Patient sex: M
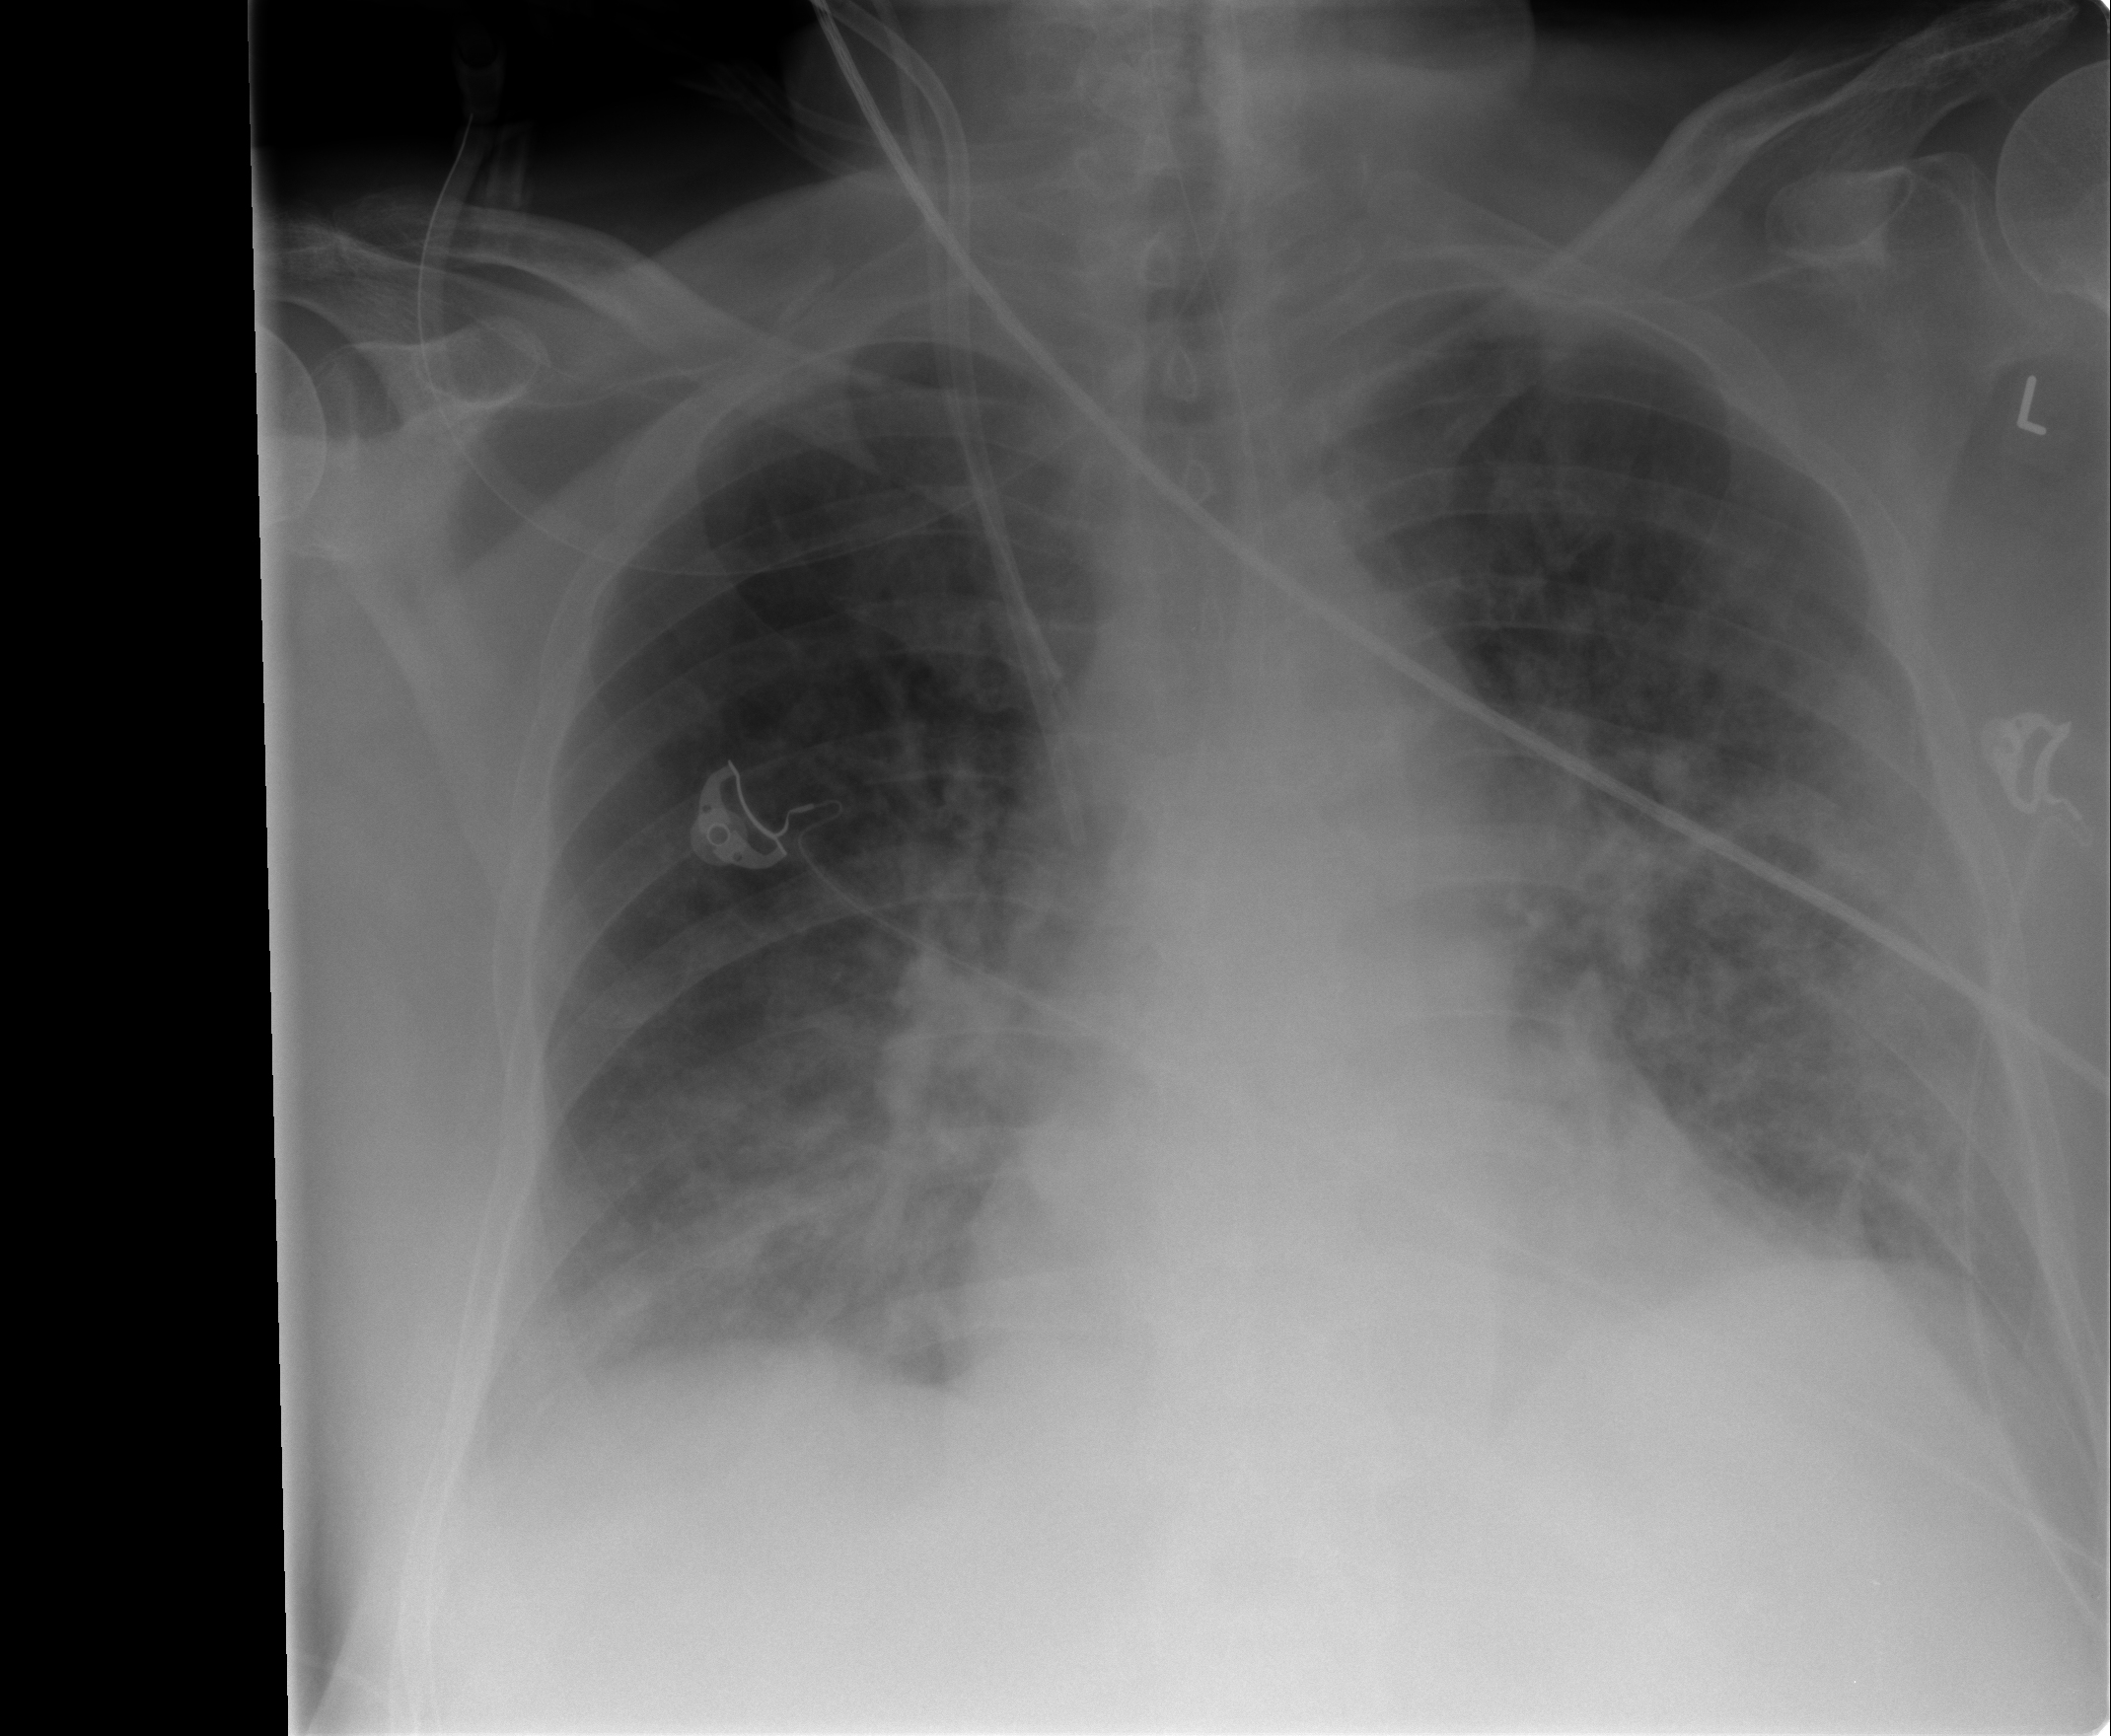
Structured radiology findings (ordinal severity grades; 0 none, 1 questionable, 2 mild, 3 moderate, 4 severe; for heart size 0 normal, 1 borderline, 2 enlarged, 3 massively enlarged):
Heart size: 2
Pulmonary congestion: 2
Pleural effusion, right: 2
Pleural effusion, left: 1
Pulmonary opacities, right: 2
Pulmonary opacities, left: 3
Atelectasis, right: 2
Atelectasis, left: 2